Interaction volume radius: 5 \u00c5
Interaction volume height: 30 \u00c5
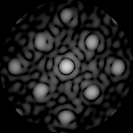
Disorder parameter: 0.1859